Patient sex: F
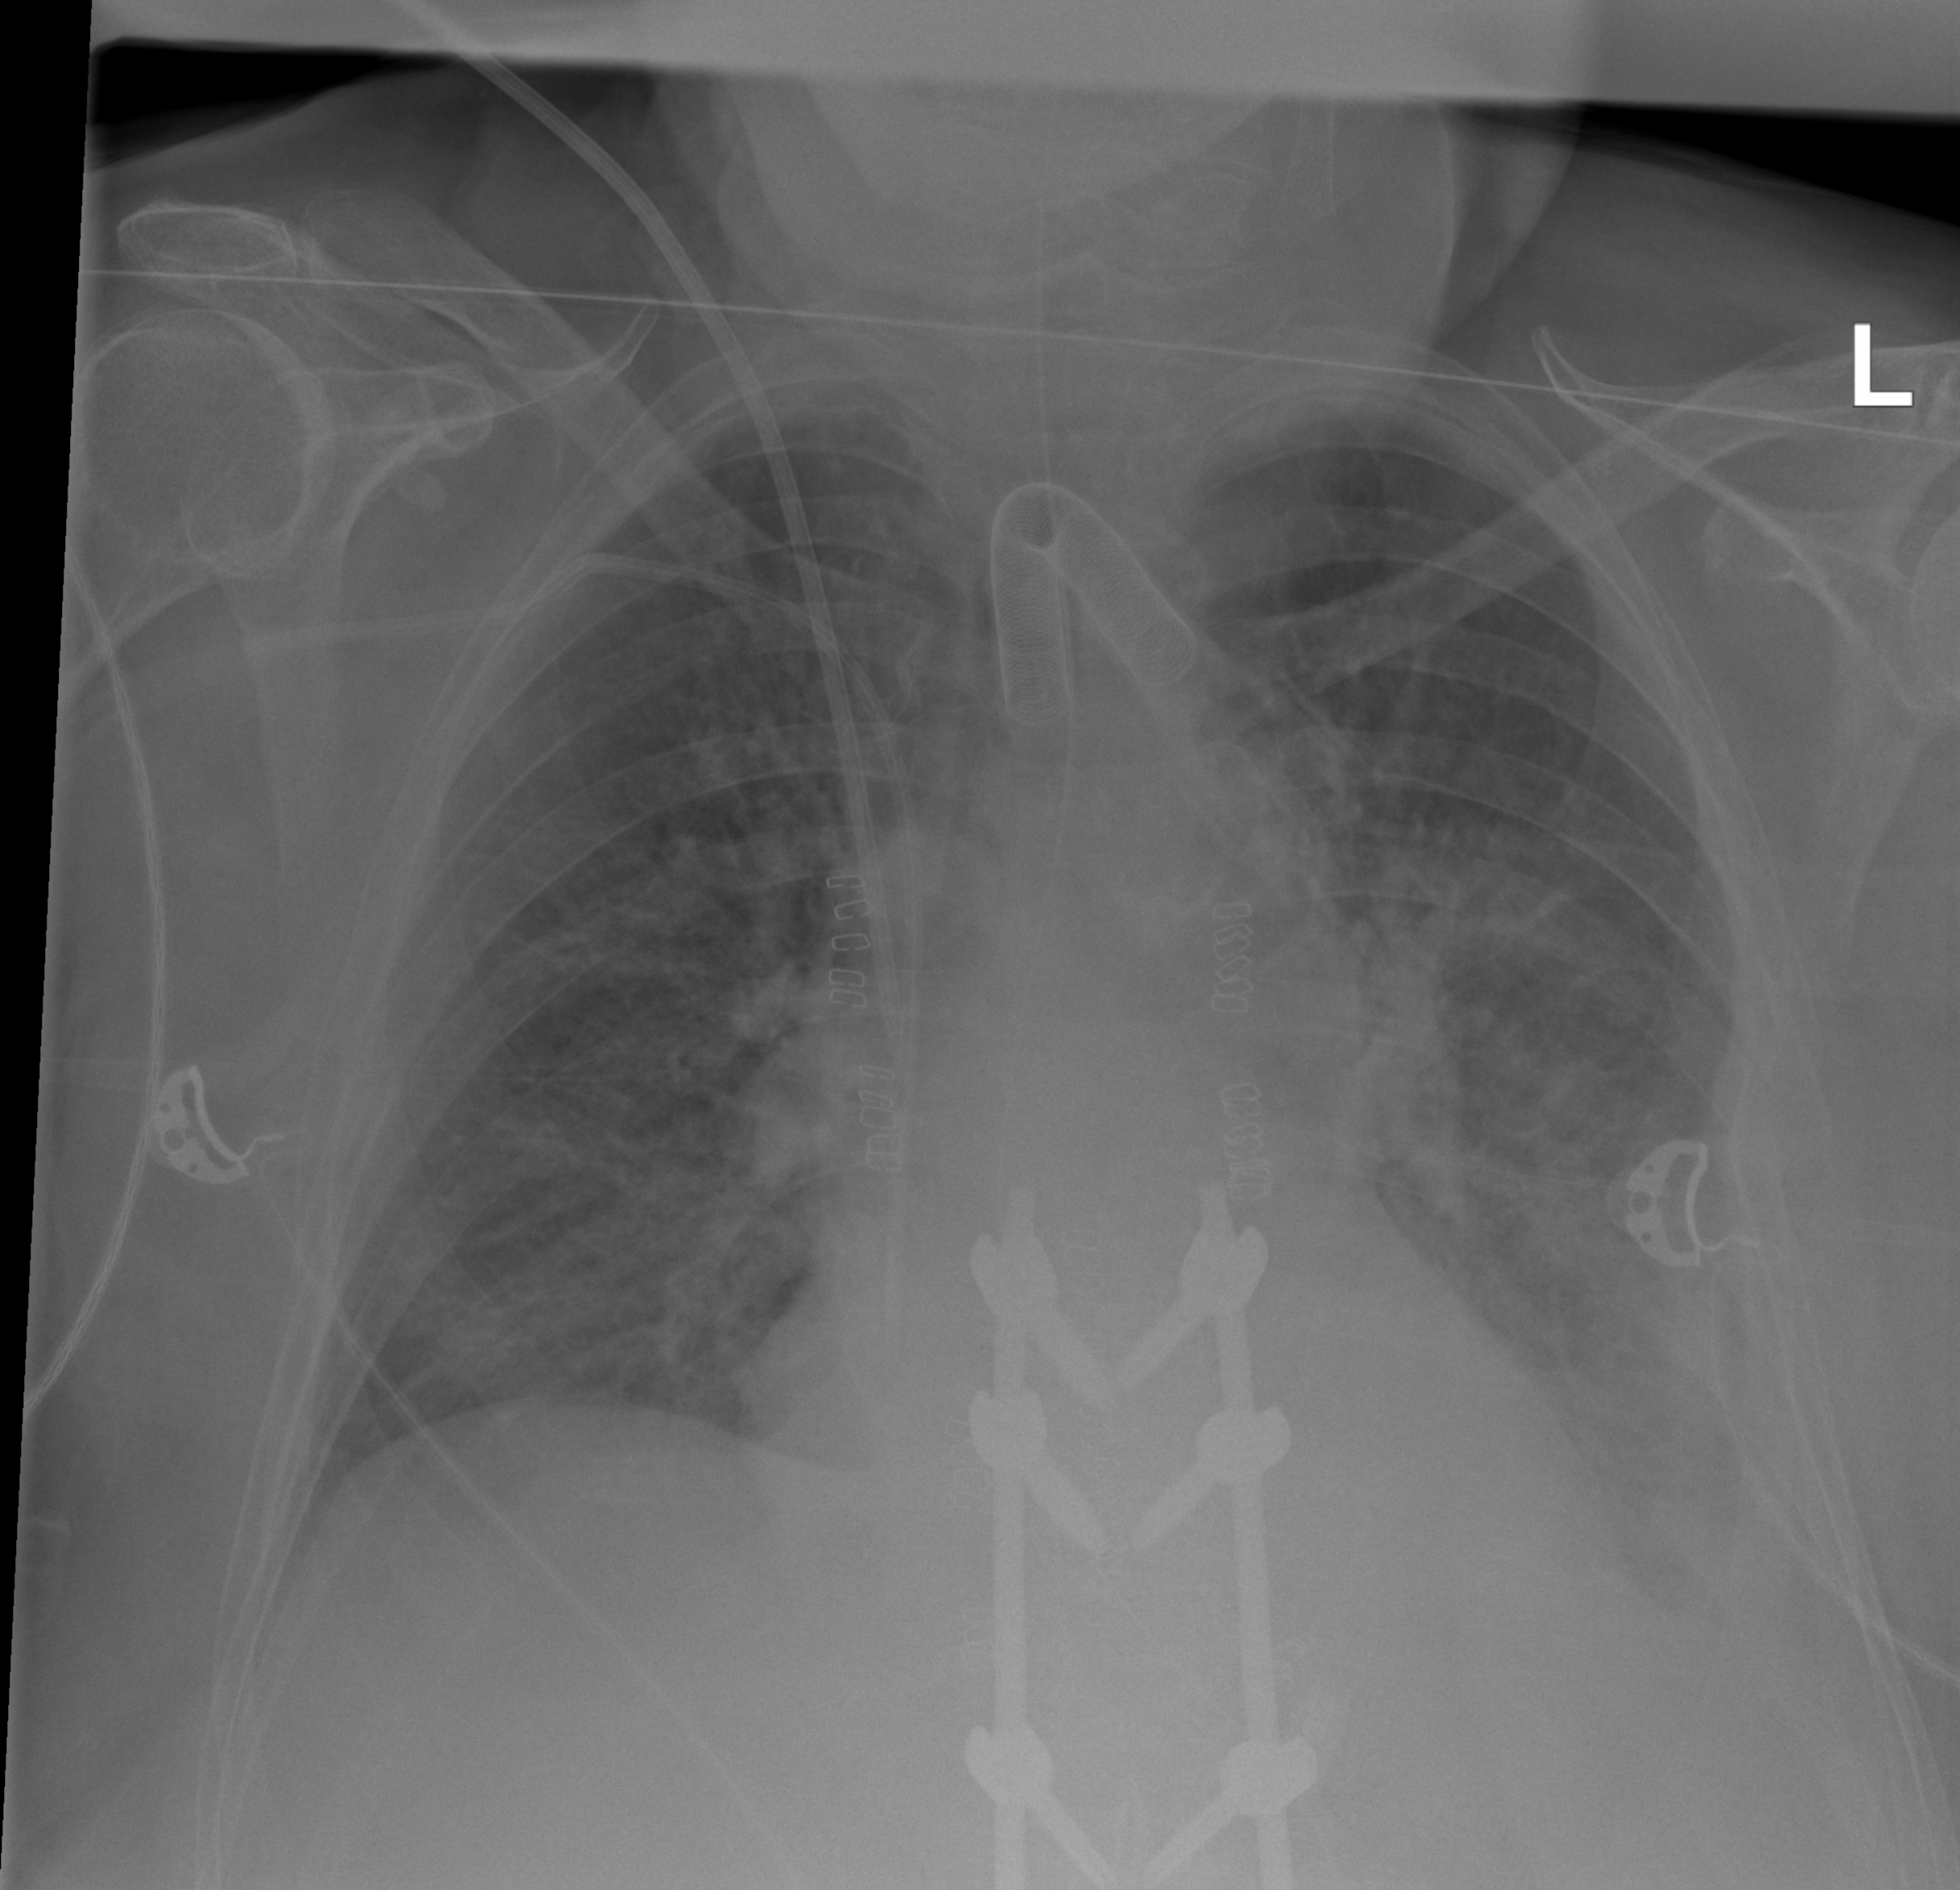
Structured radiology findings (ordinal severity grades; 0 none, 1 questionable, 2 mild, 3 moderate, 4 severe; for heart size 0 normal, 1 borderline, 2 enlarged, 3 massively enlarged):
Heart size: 2
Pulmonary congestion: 3
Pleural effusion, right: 2
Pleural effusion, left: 3
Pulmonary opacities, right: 1
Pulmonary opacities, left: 1
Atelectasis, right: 2
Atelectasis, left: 3